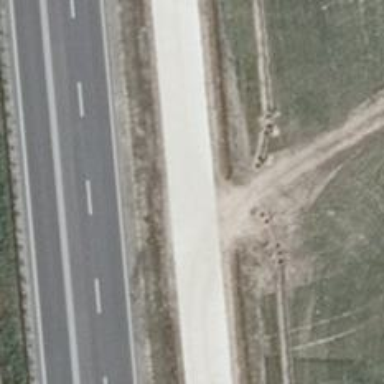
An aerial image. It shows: Passing place on the road.